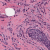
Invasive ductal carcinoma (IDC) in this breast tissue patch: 1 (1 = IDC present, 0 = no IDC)